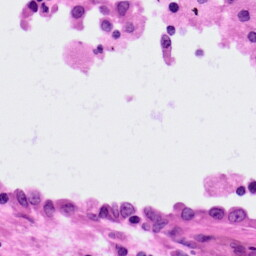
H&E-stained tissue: Lung